Breast ultrasound image
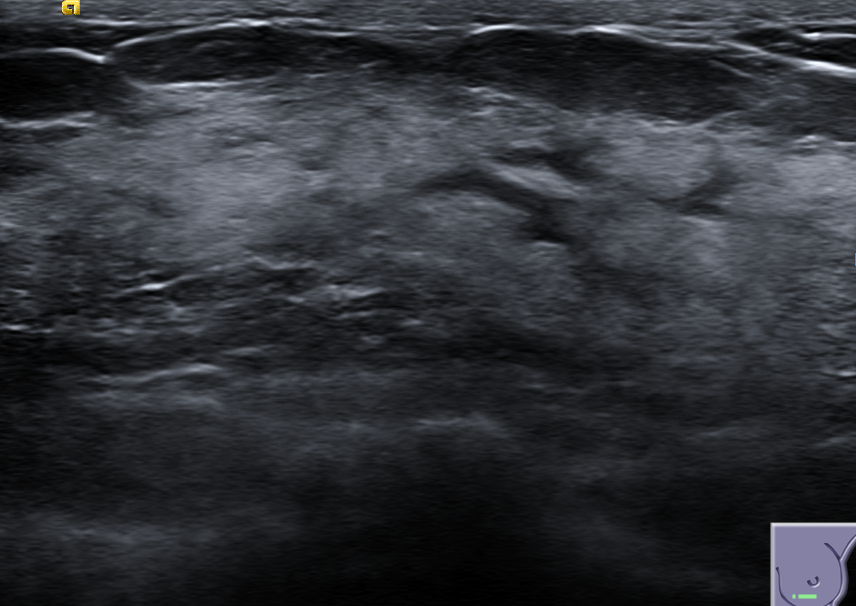
Diagnosis: normal